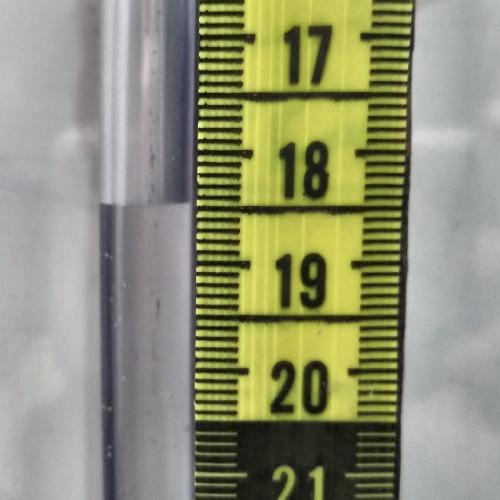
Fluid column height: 18.5 cm